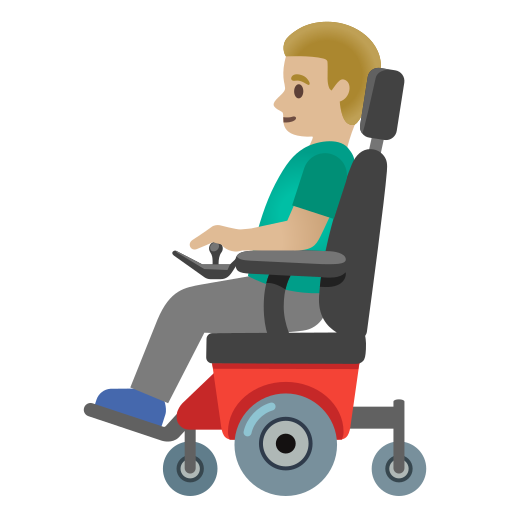
Emoji: 👨🏼‍🦼